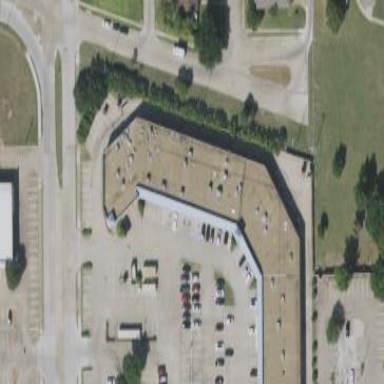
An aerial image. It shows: Retail building.